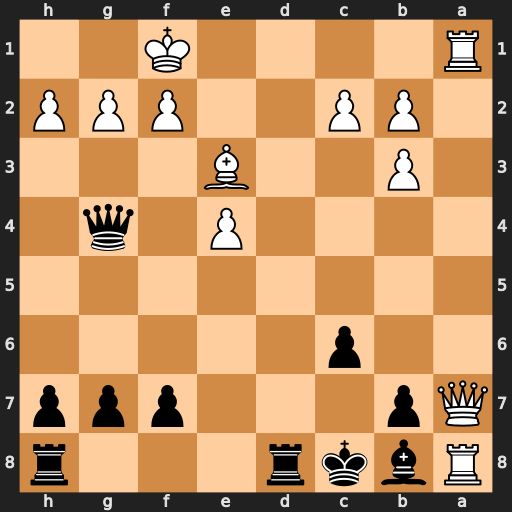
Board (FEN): Rbkr3r/Qp3ppp/2p5/8/4P1q1/1P2B3/1PP2PPP/R4K2
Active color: b
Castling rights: -
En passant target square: -
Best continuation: Rd1+ Rxd1 Qxd1#